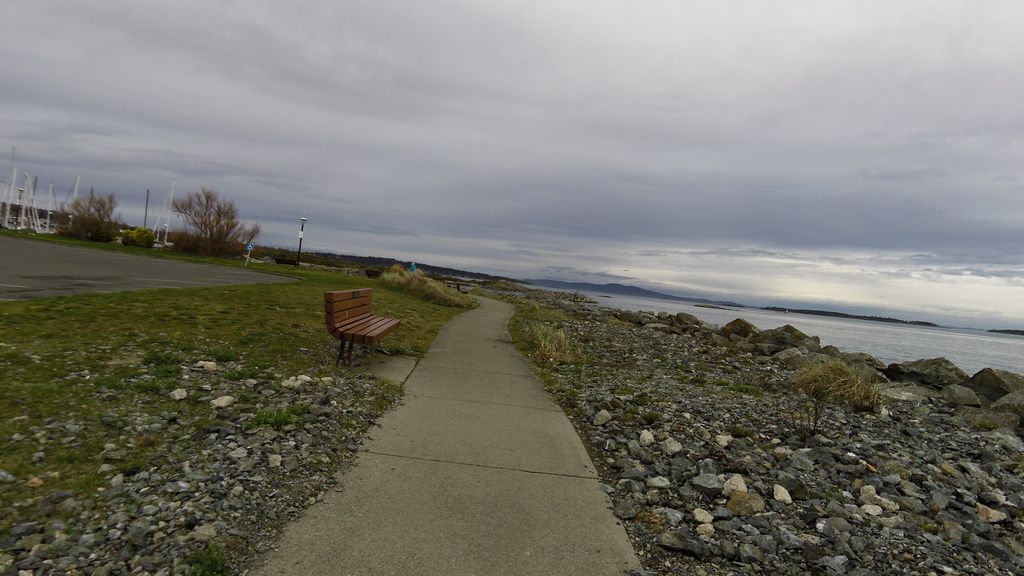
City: victoria